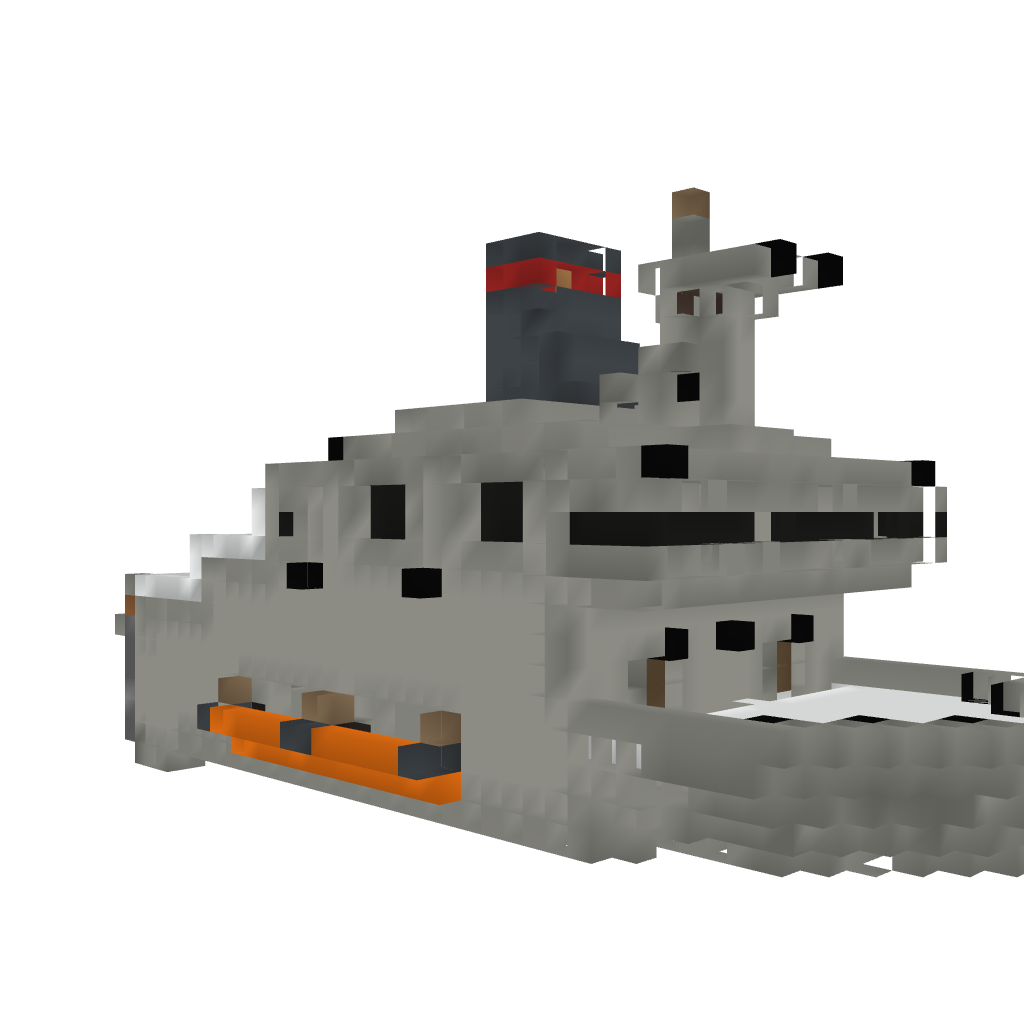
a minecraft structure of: Medium Ferry Ship V2